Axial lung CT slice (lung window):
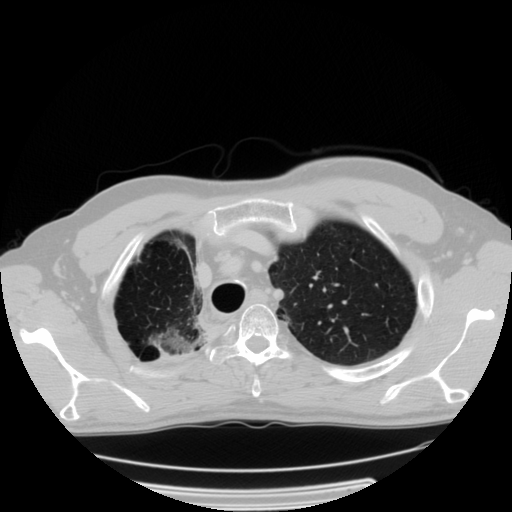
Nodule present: no